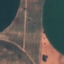
Land use / land cover: AnnualCrop